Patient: sex M, age 44
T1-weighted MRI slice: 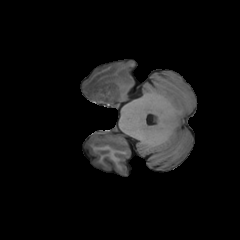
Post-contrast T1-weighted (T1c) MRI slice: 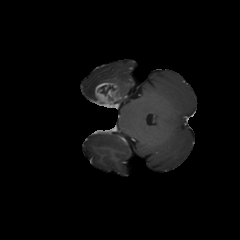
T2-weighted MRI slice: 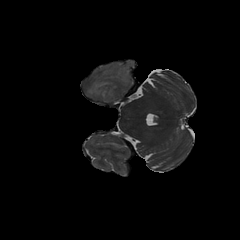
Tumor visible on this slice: yes
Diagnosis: Glioblastoma, IDH-wildtype
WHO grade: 4